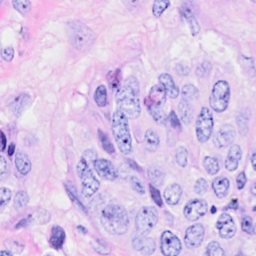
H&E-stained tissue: Breast